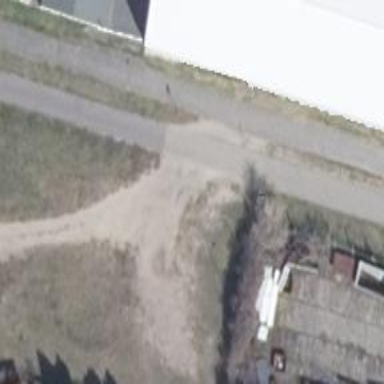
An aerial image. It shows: Sandy track road with grade 4 track type.